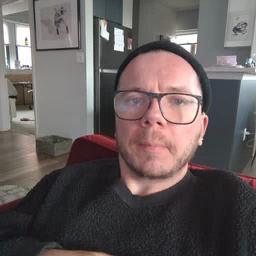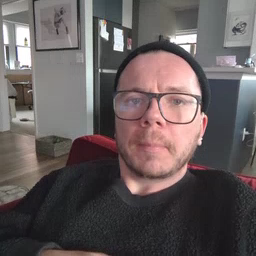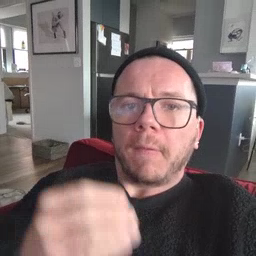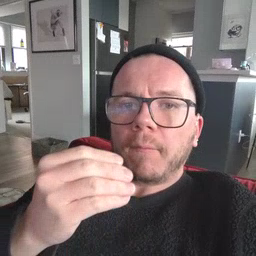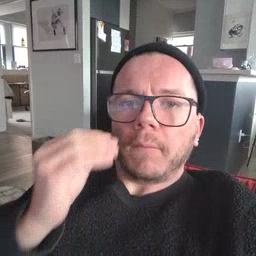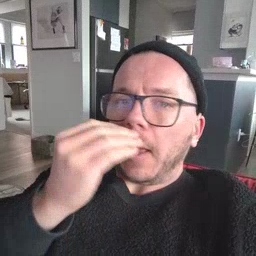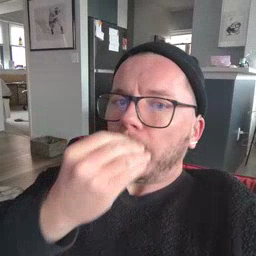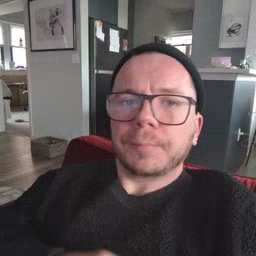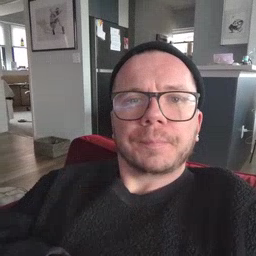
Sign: flower